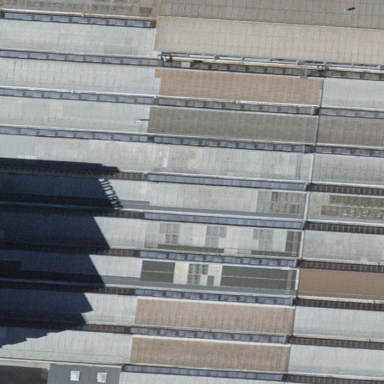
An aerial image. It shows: Industrial building.